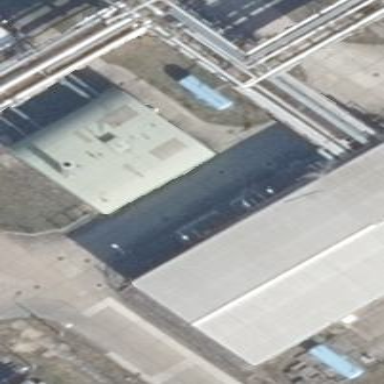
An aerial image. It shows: Industrial building with round roof shape.